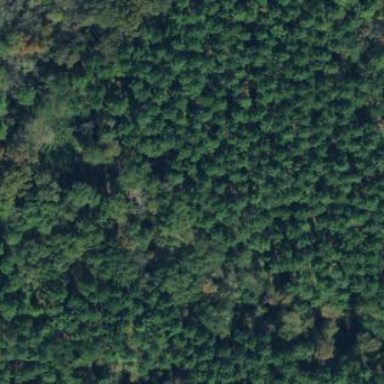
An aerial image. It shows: Mixed woodland area with variety of leaf types and cycles.